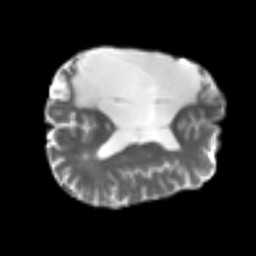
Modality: T2w
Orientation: axial
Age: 52
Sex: male
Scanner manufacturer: siemens
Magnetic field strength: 3 T
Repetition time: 4.999 s
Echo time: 0.07946 s